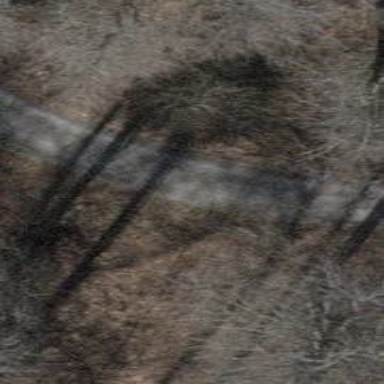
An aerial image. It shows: Track with fine gravel surface of grade2.